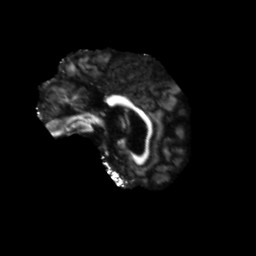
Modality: FA
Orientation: sagittal
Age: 64
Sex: female
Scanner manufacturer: siemens
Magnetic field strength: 3 T
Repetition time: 5.47 s
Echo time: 0.0854 s